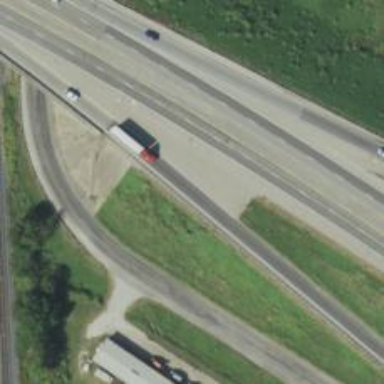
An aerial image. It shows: Trunk link highway.